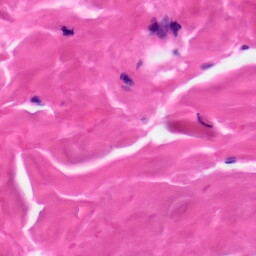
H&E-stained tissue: Skin